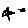
Label: star